Question: I am building this quiz page and I have to include a scoreboard.
The problem with my scoreboard is that I am trying to put it in a table. When the table gets bigger than 4 rows (which it eventually will), it just keeps on going.
Here is a picture of the problem:

I tried using overflow: auto / overflow: scroll / overflow-y: auto
but it doesn't force a scrollbar. Any ideas?
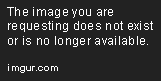
Answer: Please add height to the section in pixel and overflow-y as auto. This should work for you.